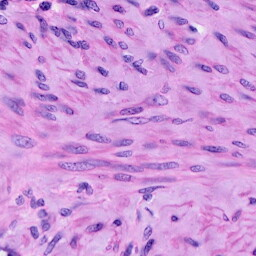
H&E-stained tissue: Cervix